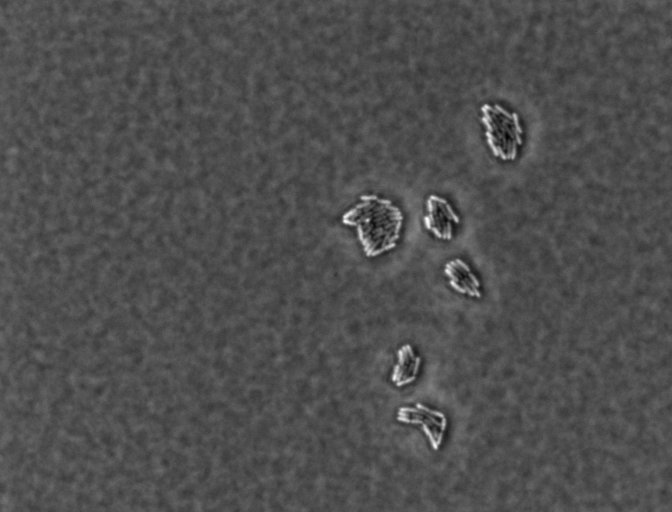
Escherichia coli 1612